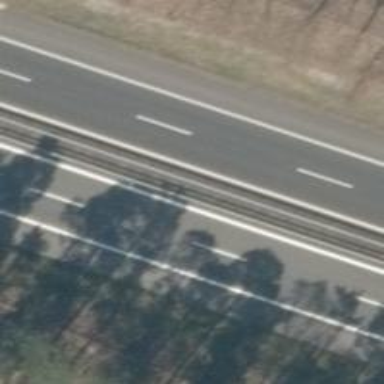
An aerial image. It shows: Asphalt motorway.